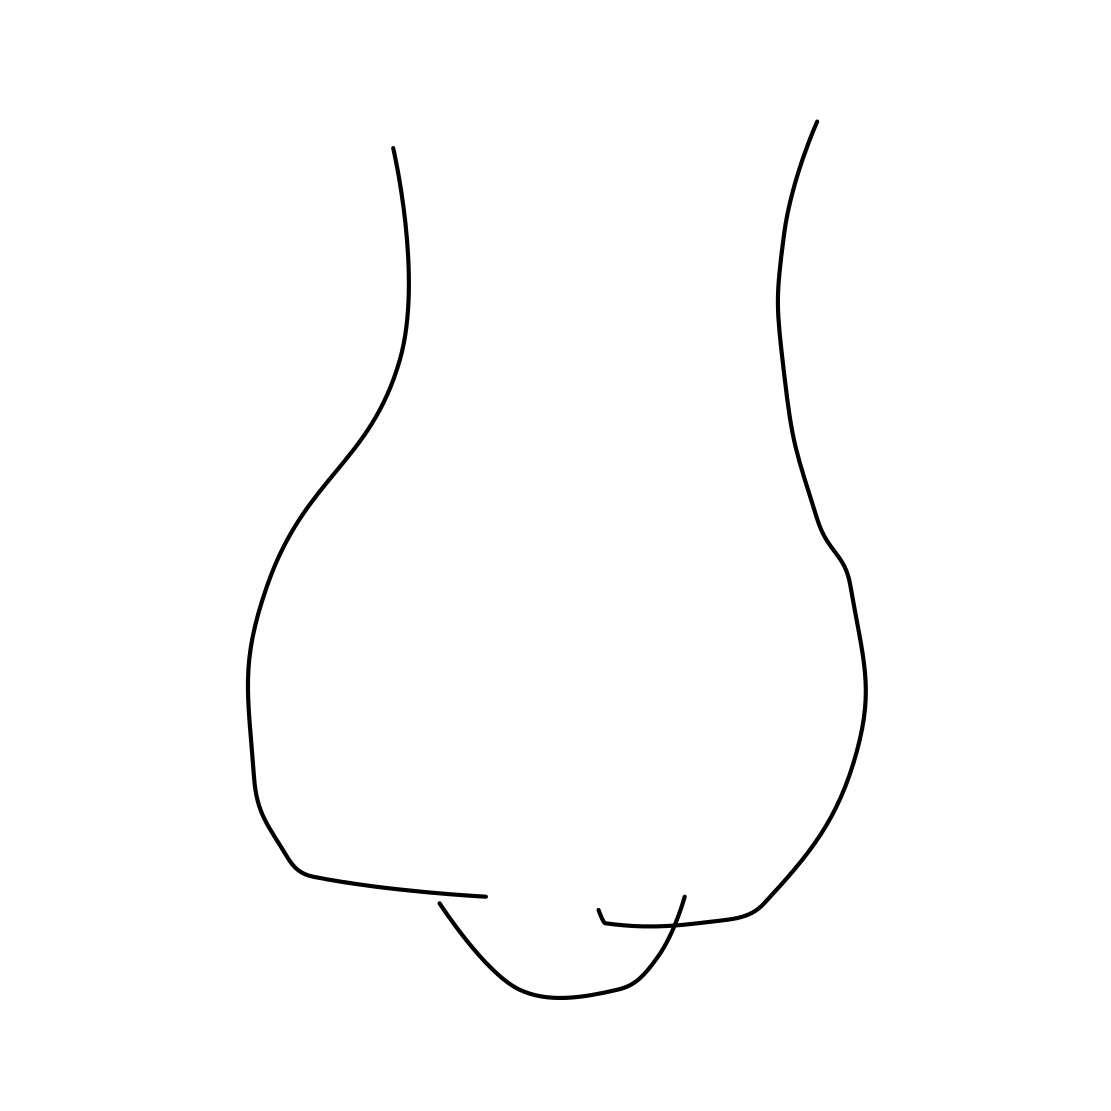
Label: nose